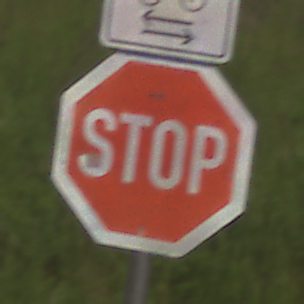
Verkehrszeichen: Stop
Zusatzzeichen oben: RichtungsangabeDurchPfeile9
Umgebung: Outdoor, RoadRail
Tageszeit: Midday
Wetter: PartlyCloudy
Licht: Natural
Jahreszeit: NotSpecified
Kontrast: HighContrast